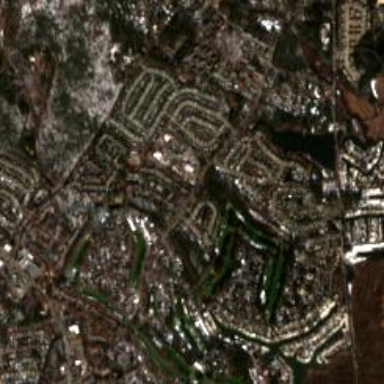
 place for golfing and leisure activities."